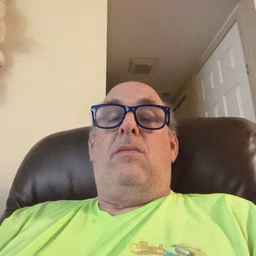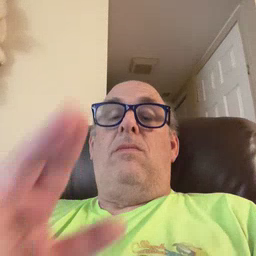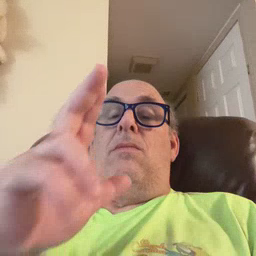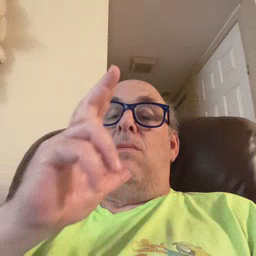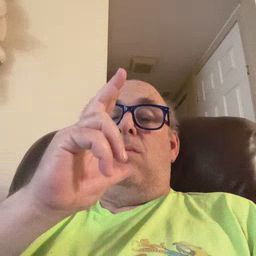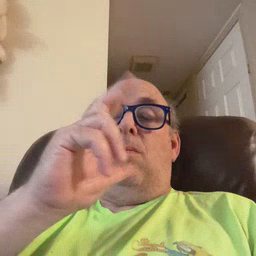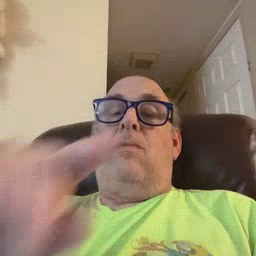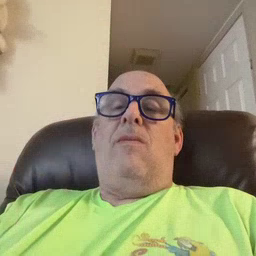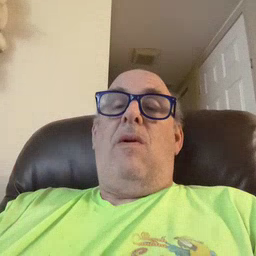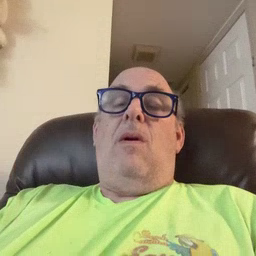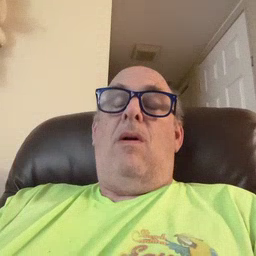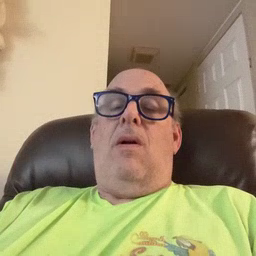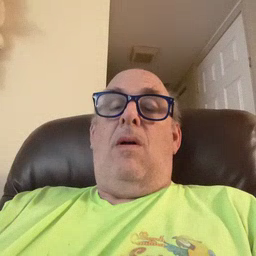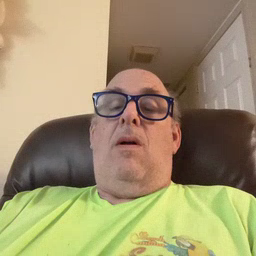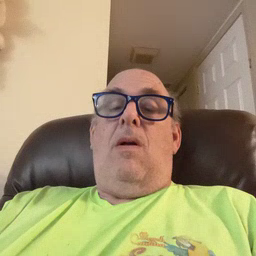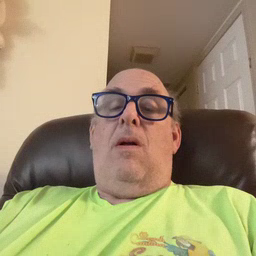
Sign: hen